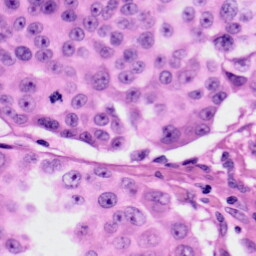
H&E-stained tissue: Skin